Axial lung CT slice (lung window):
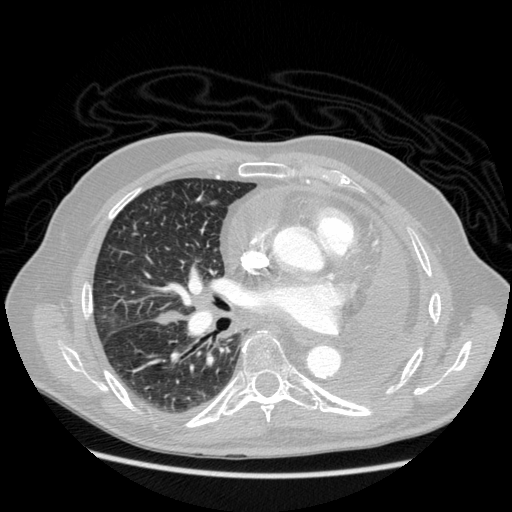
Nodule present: no